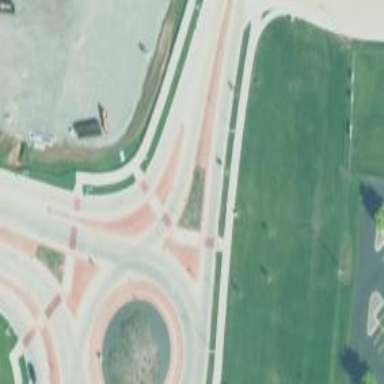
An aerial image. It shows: Marked crossing on cycleway.